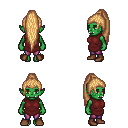
a pixel art fantasy rpg character, female body template, orc, green skin, maroon tunic, magenta pants, light blonde extra-long topknot hairstyle, brown shoes, four views (front, back, left, right), 2x2 character sprite sheet, small pixel art, hard edges, no anti-aliasing